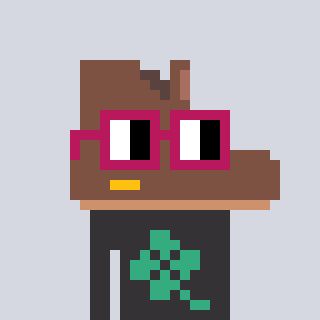
a pixel art character with square dark red glasses, a boot-shaped head and a grayscale-colored body on a cool background